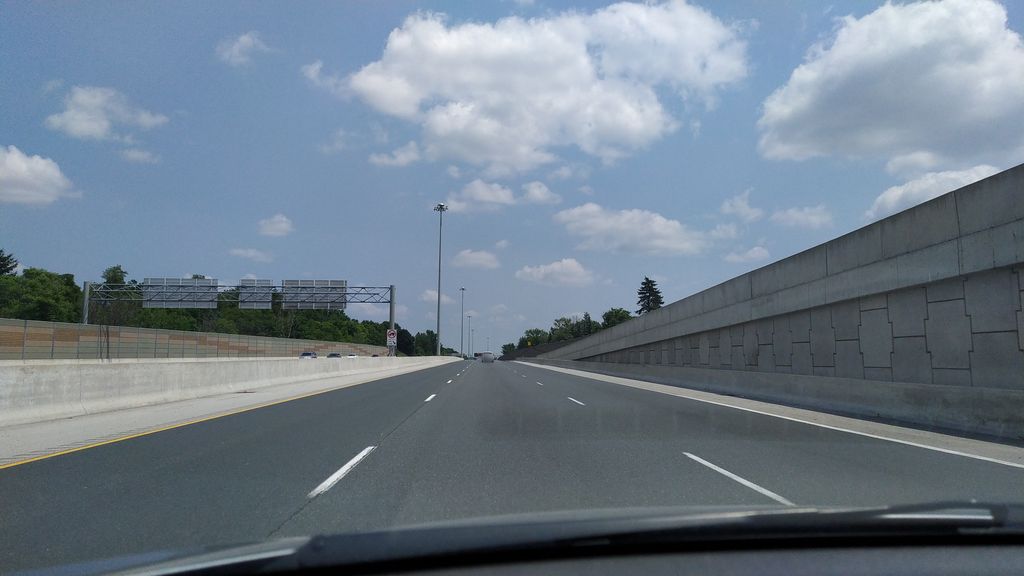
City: kitchener-waterloo